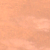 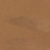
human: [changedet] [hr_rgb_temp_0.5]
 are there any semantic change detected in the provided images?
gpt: The area appears the same.